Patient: sex M, age 62
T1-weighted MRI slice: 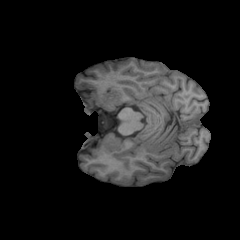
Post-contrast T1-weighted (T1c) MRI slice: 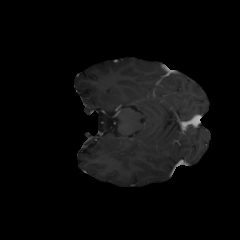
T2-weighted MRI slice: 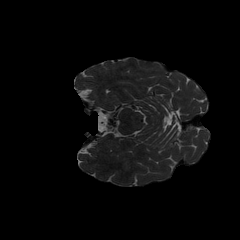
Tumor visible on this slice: no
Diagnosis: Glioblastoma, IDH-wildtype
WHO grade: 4